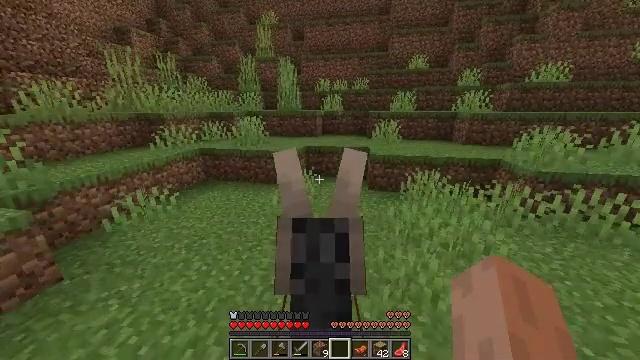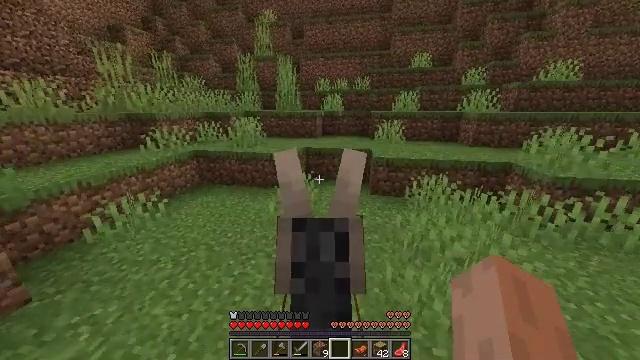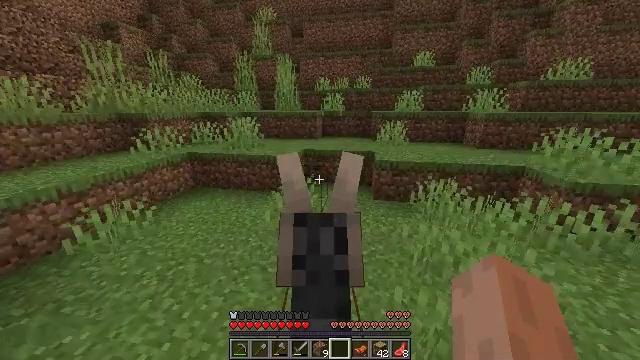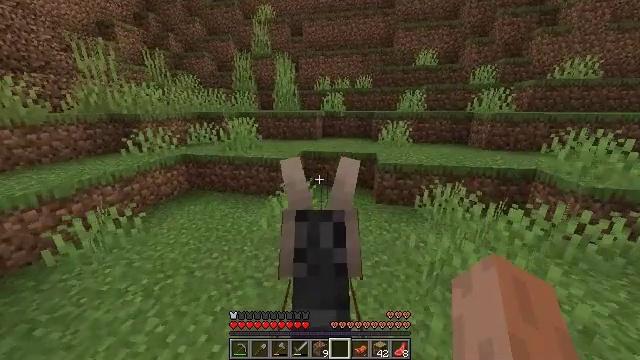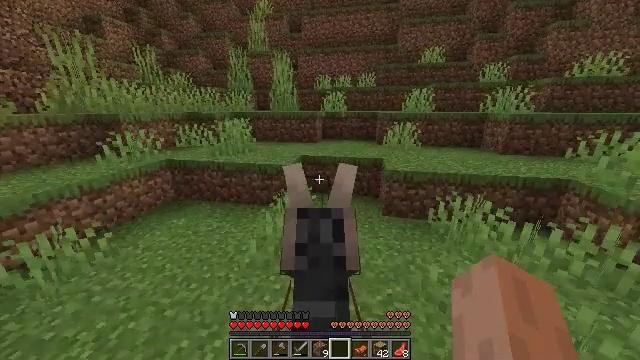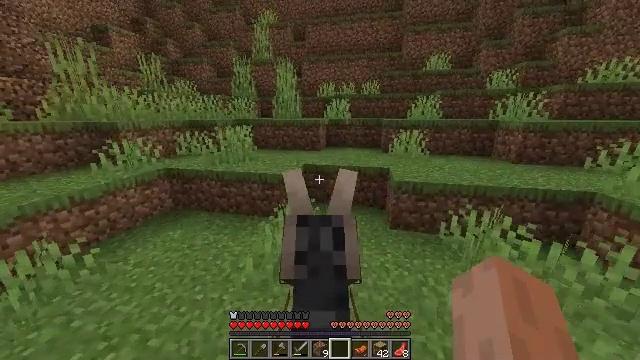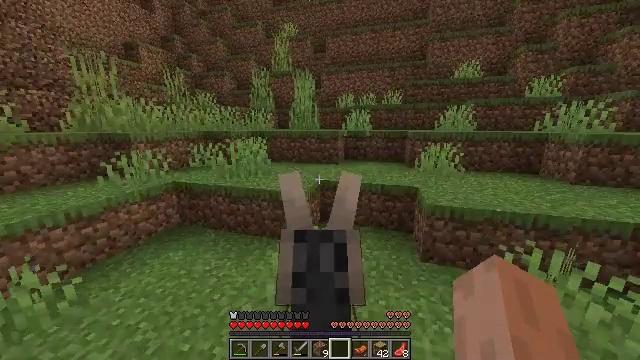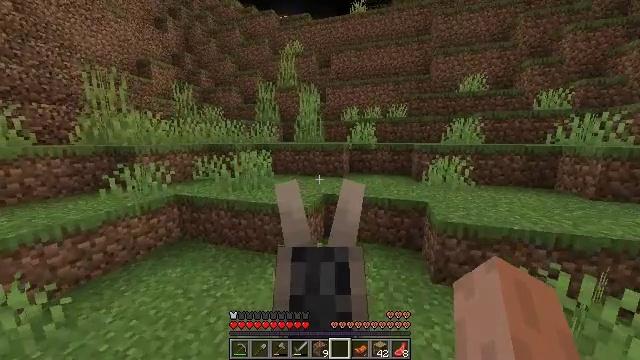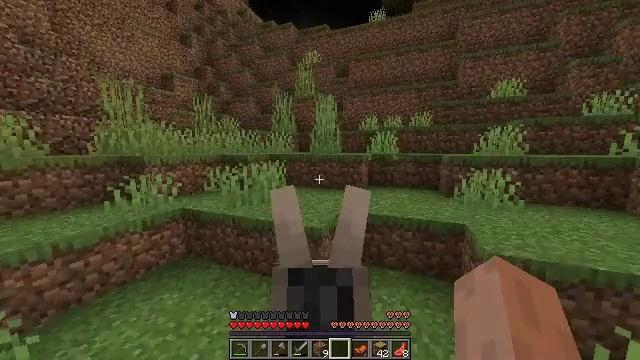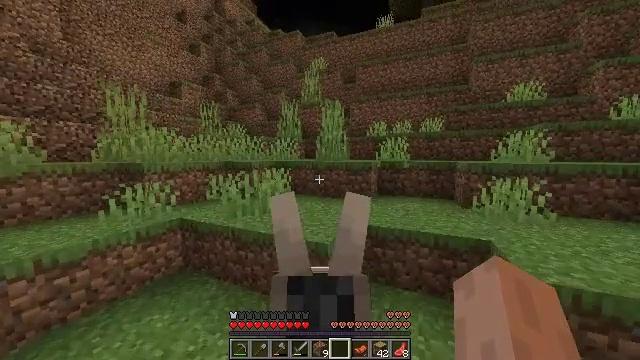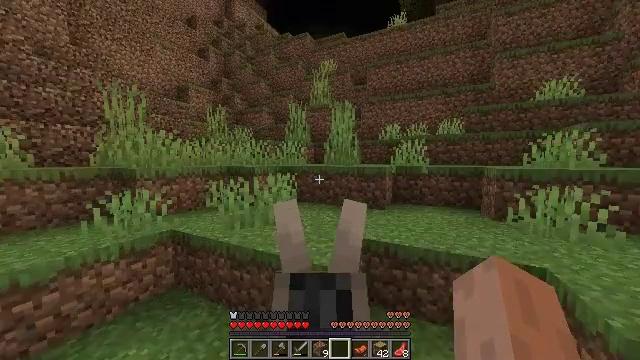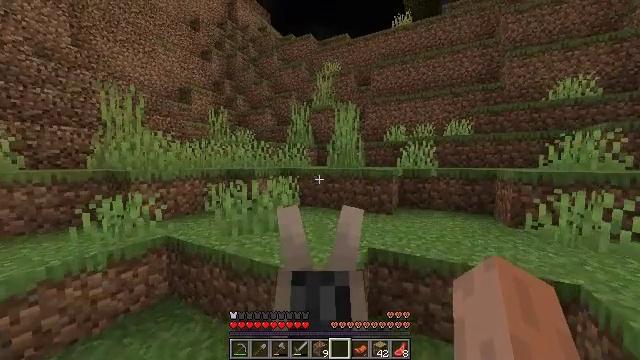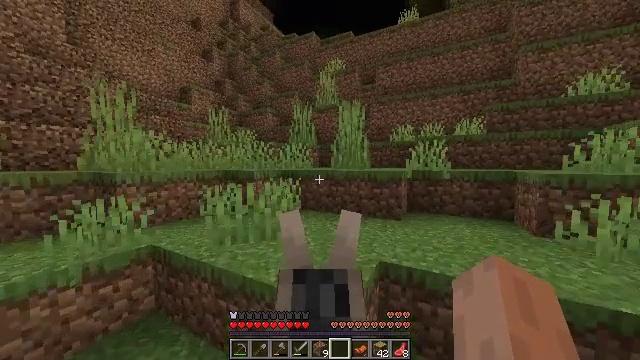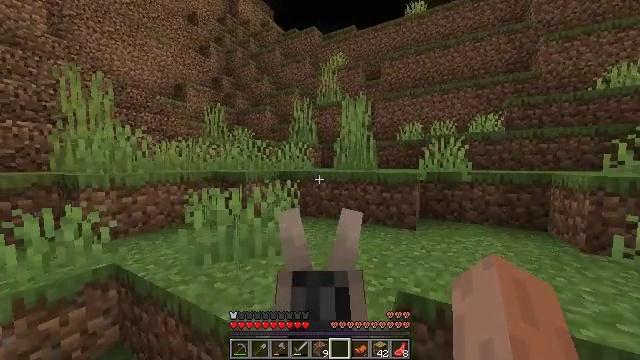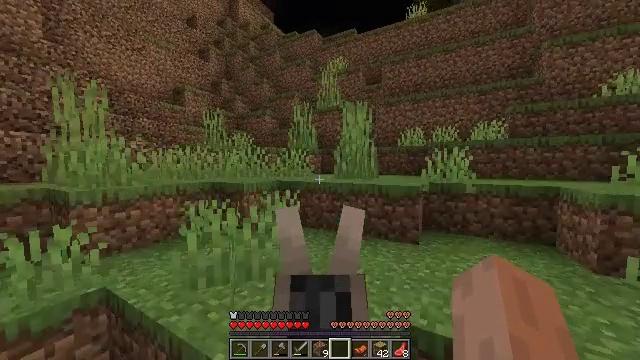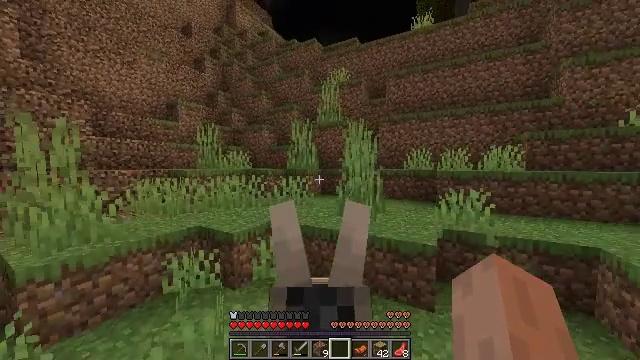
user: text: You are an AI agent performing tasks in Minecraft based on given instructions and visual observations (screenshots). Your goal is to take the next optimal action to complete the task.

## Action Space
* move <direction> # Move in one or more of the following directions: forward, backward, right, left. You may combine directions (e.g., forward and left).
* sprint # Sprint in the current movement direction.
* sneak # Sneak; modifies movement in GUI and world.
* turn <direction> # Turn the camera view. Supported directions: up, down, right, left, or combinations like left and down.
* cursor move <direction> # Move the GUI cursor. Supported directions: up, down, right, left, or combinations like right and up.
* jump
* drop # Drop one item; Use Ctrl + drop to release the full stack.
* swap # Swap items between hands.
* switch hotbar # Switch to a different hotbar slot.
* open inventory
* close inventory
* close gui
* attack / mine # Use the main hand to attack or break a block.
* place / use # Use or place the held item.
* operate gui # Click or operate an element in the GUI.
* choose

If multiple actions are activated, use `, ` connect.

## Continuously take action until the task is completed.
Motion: motion action
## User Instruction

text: Attack the ground to gather coarse dirt.
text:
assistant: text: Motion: move forward, sprint
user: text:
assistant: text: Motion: move forward, sprint
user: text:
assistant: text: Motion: move forward, sprint
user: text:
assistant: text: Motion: move forward, sprint
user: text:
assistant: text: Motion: move forward, sprint, turn left and up
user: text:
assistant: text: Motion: move forward, sprint, turn left and up
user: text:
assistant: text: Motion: move forward, sprint, turn left and up
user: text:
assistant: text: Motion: move forward, sprint, turn left and up
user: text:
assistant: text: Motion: move forward, sprint, turn left and up
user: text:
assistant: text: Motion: move forward, sprint, turn left and up
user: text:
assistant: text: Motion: move forward, sprint, turn left
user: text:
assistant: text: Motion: move forward, sprint
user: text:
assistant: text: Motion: move forward, sprint
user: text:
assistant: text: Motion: move forward, sprint
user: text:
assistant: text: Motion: move forward, sprint
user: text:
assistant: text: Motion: move forward, sprint
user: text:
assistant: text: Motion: move forward, sprint
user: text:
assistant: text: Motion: move forward, sprint
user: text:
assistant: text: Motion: move forward, sprint
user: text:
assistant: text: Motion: move forward, sprint, turn up
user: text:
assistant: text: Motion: move forward, sprint, turn up
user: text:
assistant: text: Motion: move forward, sprint, turn up
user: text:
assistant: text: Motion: move forward, sprint, turn up
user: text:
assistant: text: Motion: move forward, sprint, turn left
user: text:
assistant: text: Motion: move forward, sprint, turn left
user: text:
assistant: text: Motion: move forward, sprint
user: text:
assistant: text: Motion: move forward, sprint
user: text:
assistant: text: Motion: move forward, sprint
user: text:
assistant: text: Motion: move forward, sprint
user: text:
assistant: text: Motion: move forward and move left, sprint